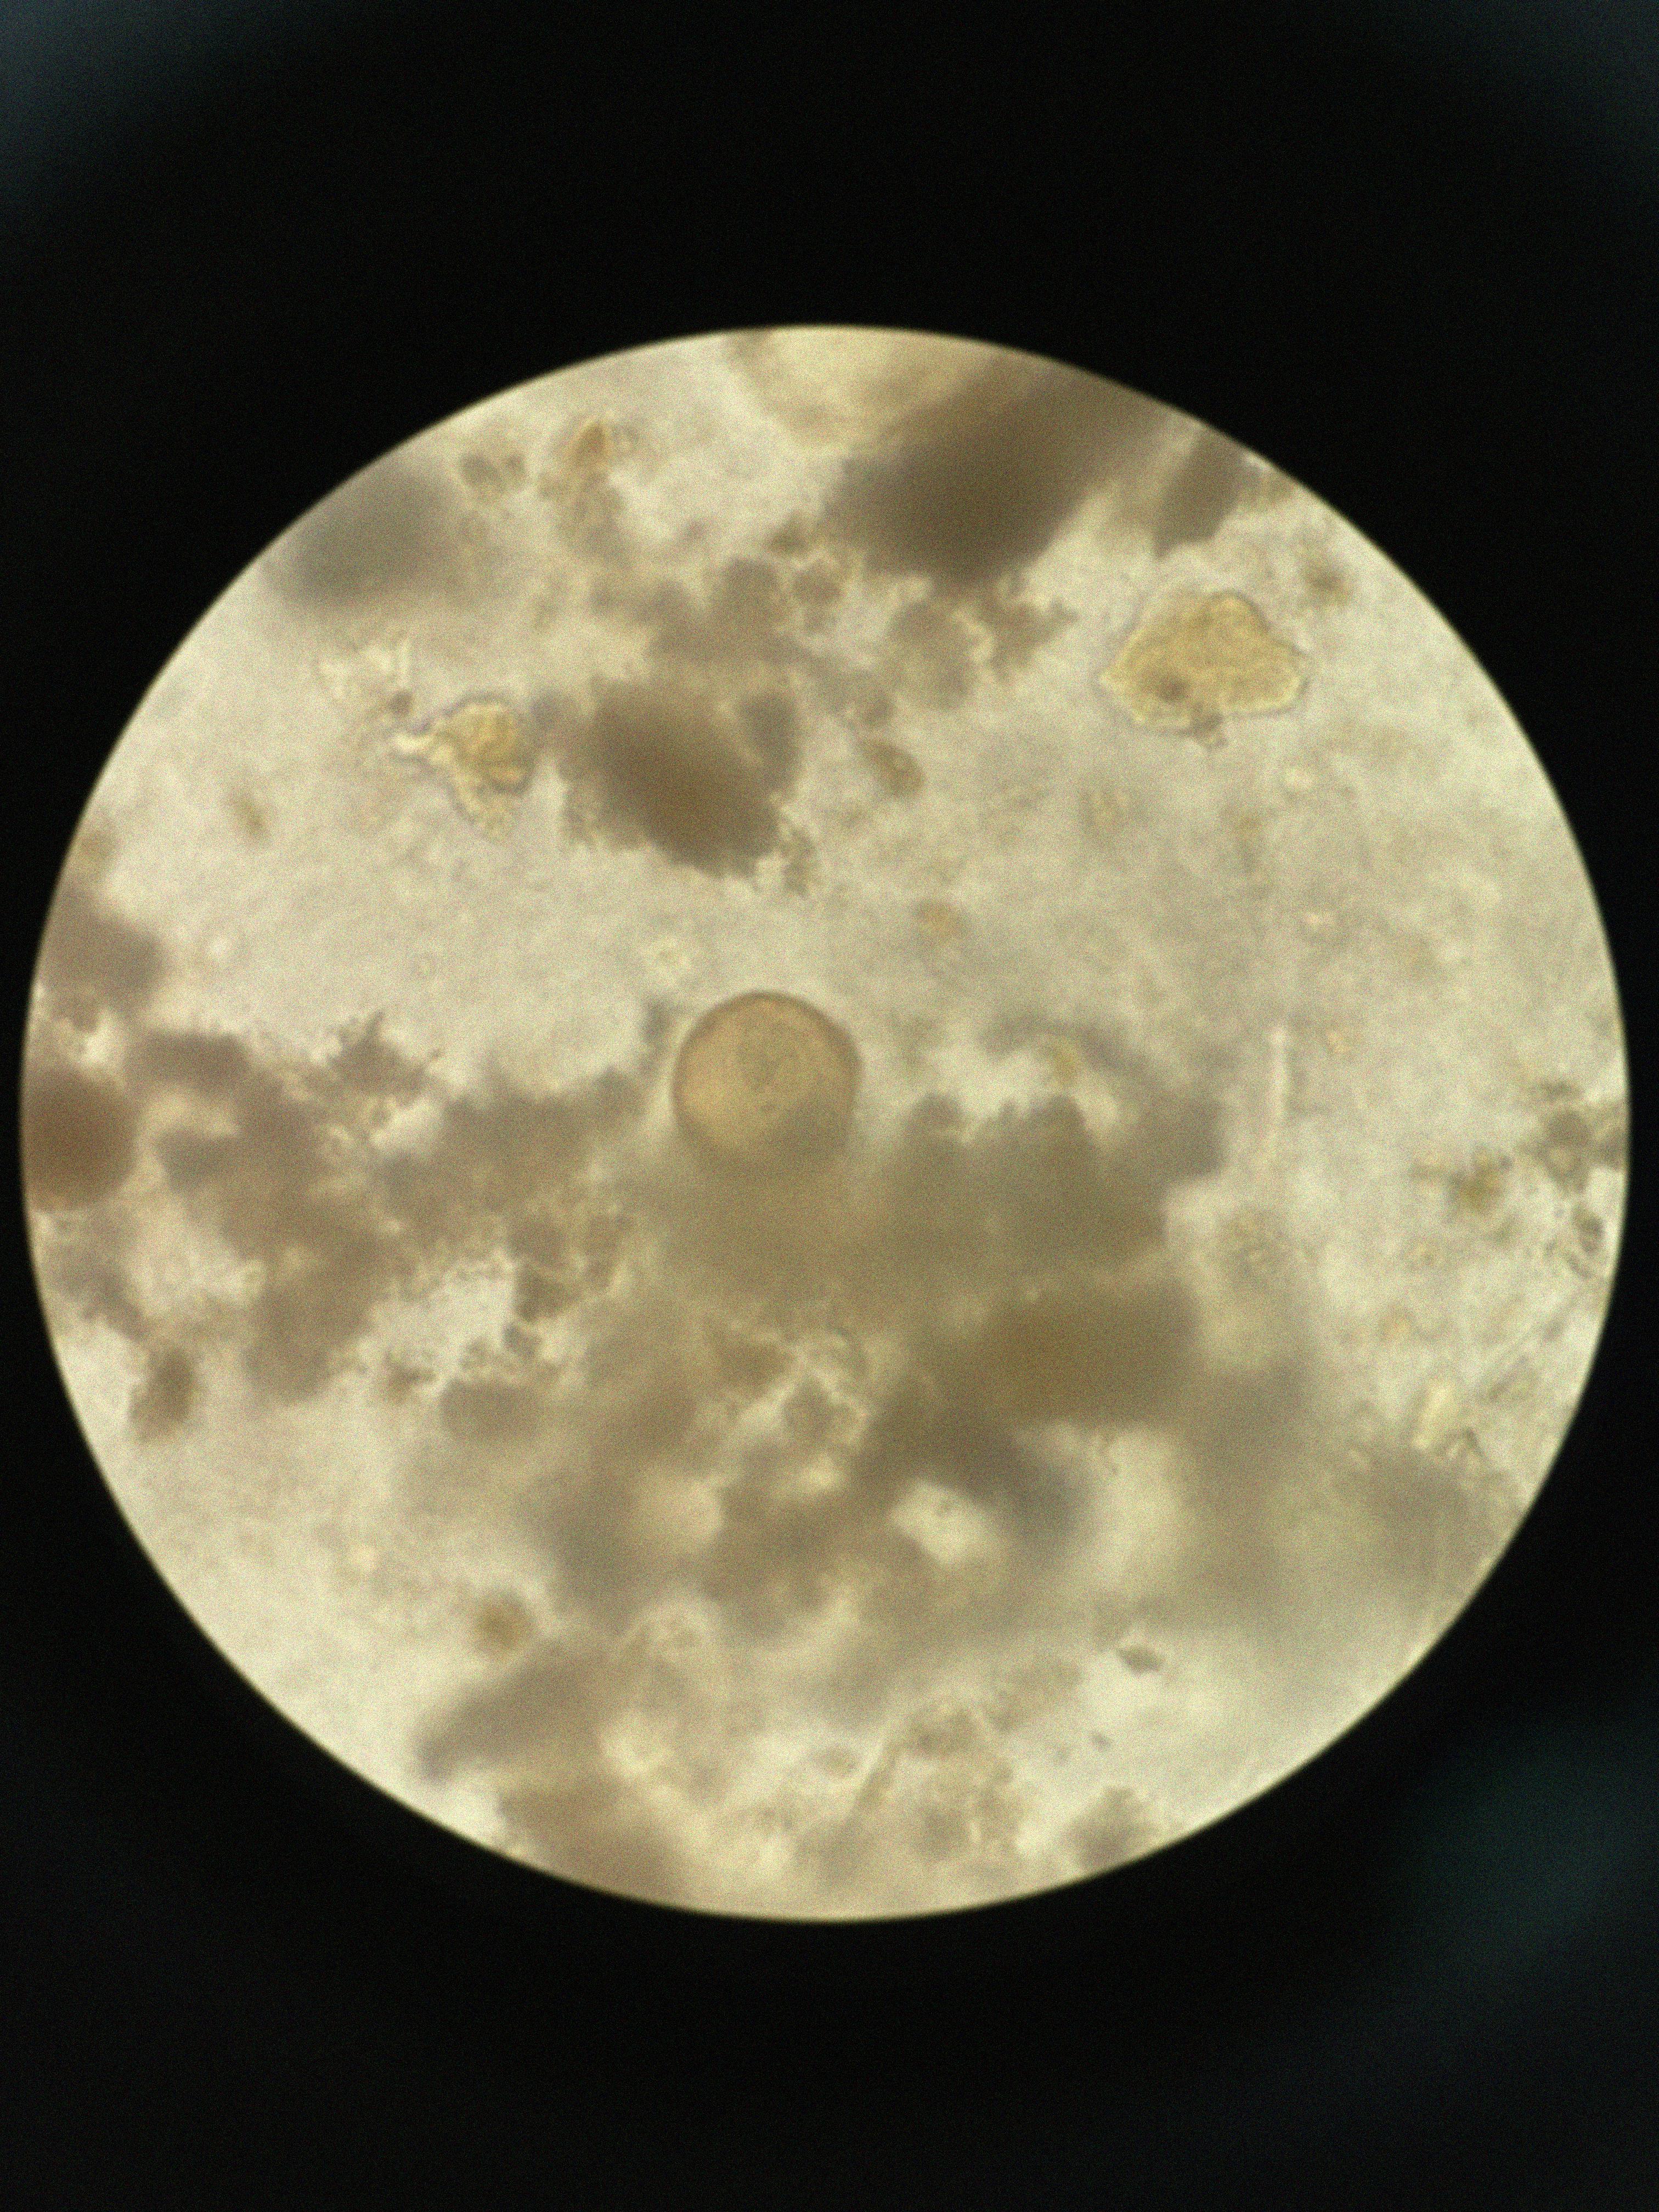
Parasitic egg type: Hymenolepis diminuta